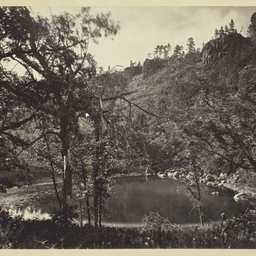
Title: Apache Lake, Sierra Blanca Range, Arizona
Artist: Timothy O'Sullivan
Caption: apache lake, sierra blanca range, arizona, albumen silver print, collected by hugh edwards, 19th century, photographic process, photography, photograph, timothy o'sullivan, a work made of albumen print, from the album "geographical & geological explorations & surveys west of the 100th meridian," vol. 1, photography and media, art institute of chicago